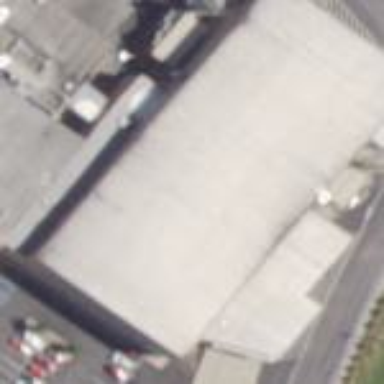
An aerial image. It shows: Tan warehouse building.